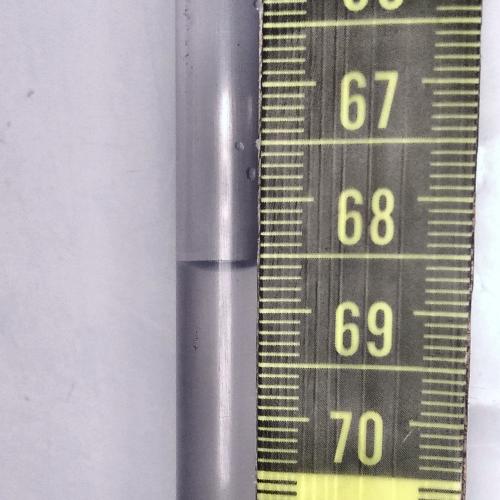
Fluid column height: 68.6 cm